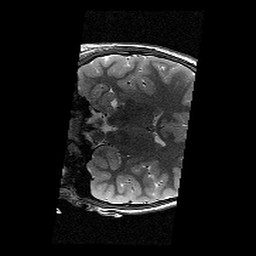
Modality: T2w
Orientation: coronal
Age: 11
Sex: female
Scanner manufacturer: siemens
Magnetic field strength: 3 T
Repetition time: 9.23 s
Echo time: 0.067 s